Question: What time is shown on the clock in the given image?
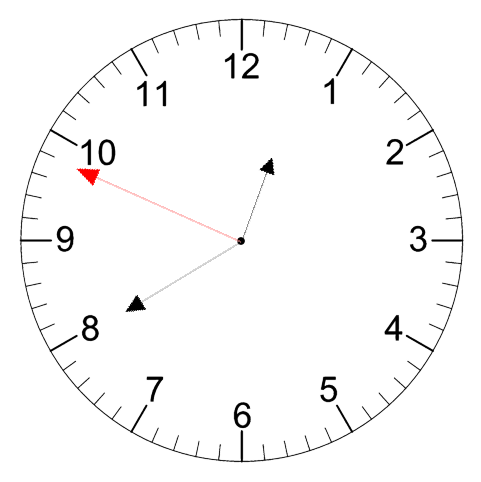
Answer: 12:39:49